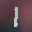
Label: 1